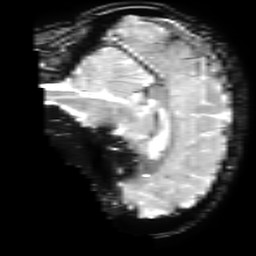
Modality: T2starw
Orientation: sagittal
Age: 32
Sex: male
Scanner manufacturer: ge
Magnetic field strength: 3 T
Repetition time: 0.65 s
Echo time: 0.02 s